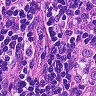
Metastatic tissue present: no